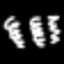
Label: squiggle